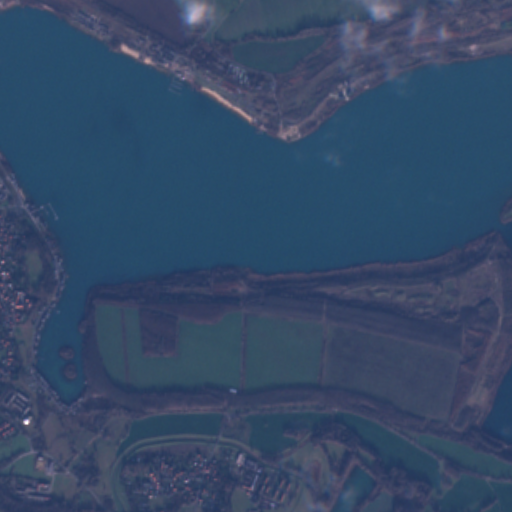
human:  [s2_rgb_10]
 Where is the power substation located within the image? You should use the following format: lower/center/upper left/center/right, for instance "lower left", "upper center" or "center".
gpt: The power substation is located in the lower left of the image.
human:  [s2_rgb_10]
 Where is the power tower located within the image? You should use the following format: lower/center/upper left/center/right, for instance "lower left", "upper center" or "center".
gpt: The power tower is located in the lower right of the image.
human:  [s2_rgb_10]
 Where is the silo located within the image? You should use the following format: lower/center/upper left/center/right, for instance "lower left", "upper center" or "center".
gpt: The silo is located in the lower left of the image.
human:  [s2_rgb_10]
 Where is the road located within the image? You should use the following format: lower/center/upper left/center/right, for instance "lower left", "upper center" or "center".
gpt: There is no road in the image.